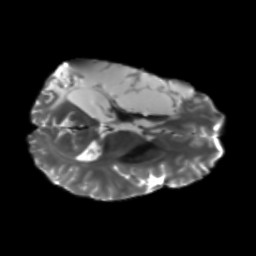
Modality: T2w
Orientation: axial
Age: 40
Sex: male
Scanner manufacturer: siemens
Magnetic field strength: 3 T
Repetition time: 5.25 s
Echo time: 0.08 s